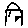
Label: house